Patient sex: M
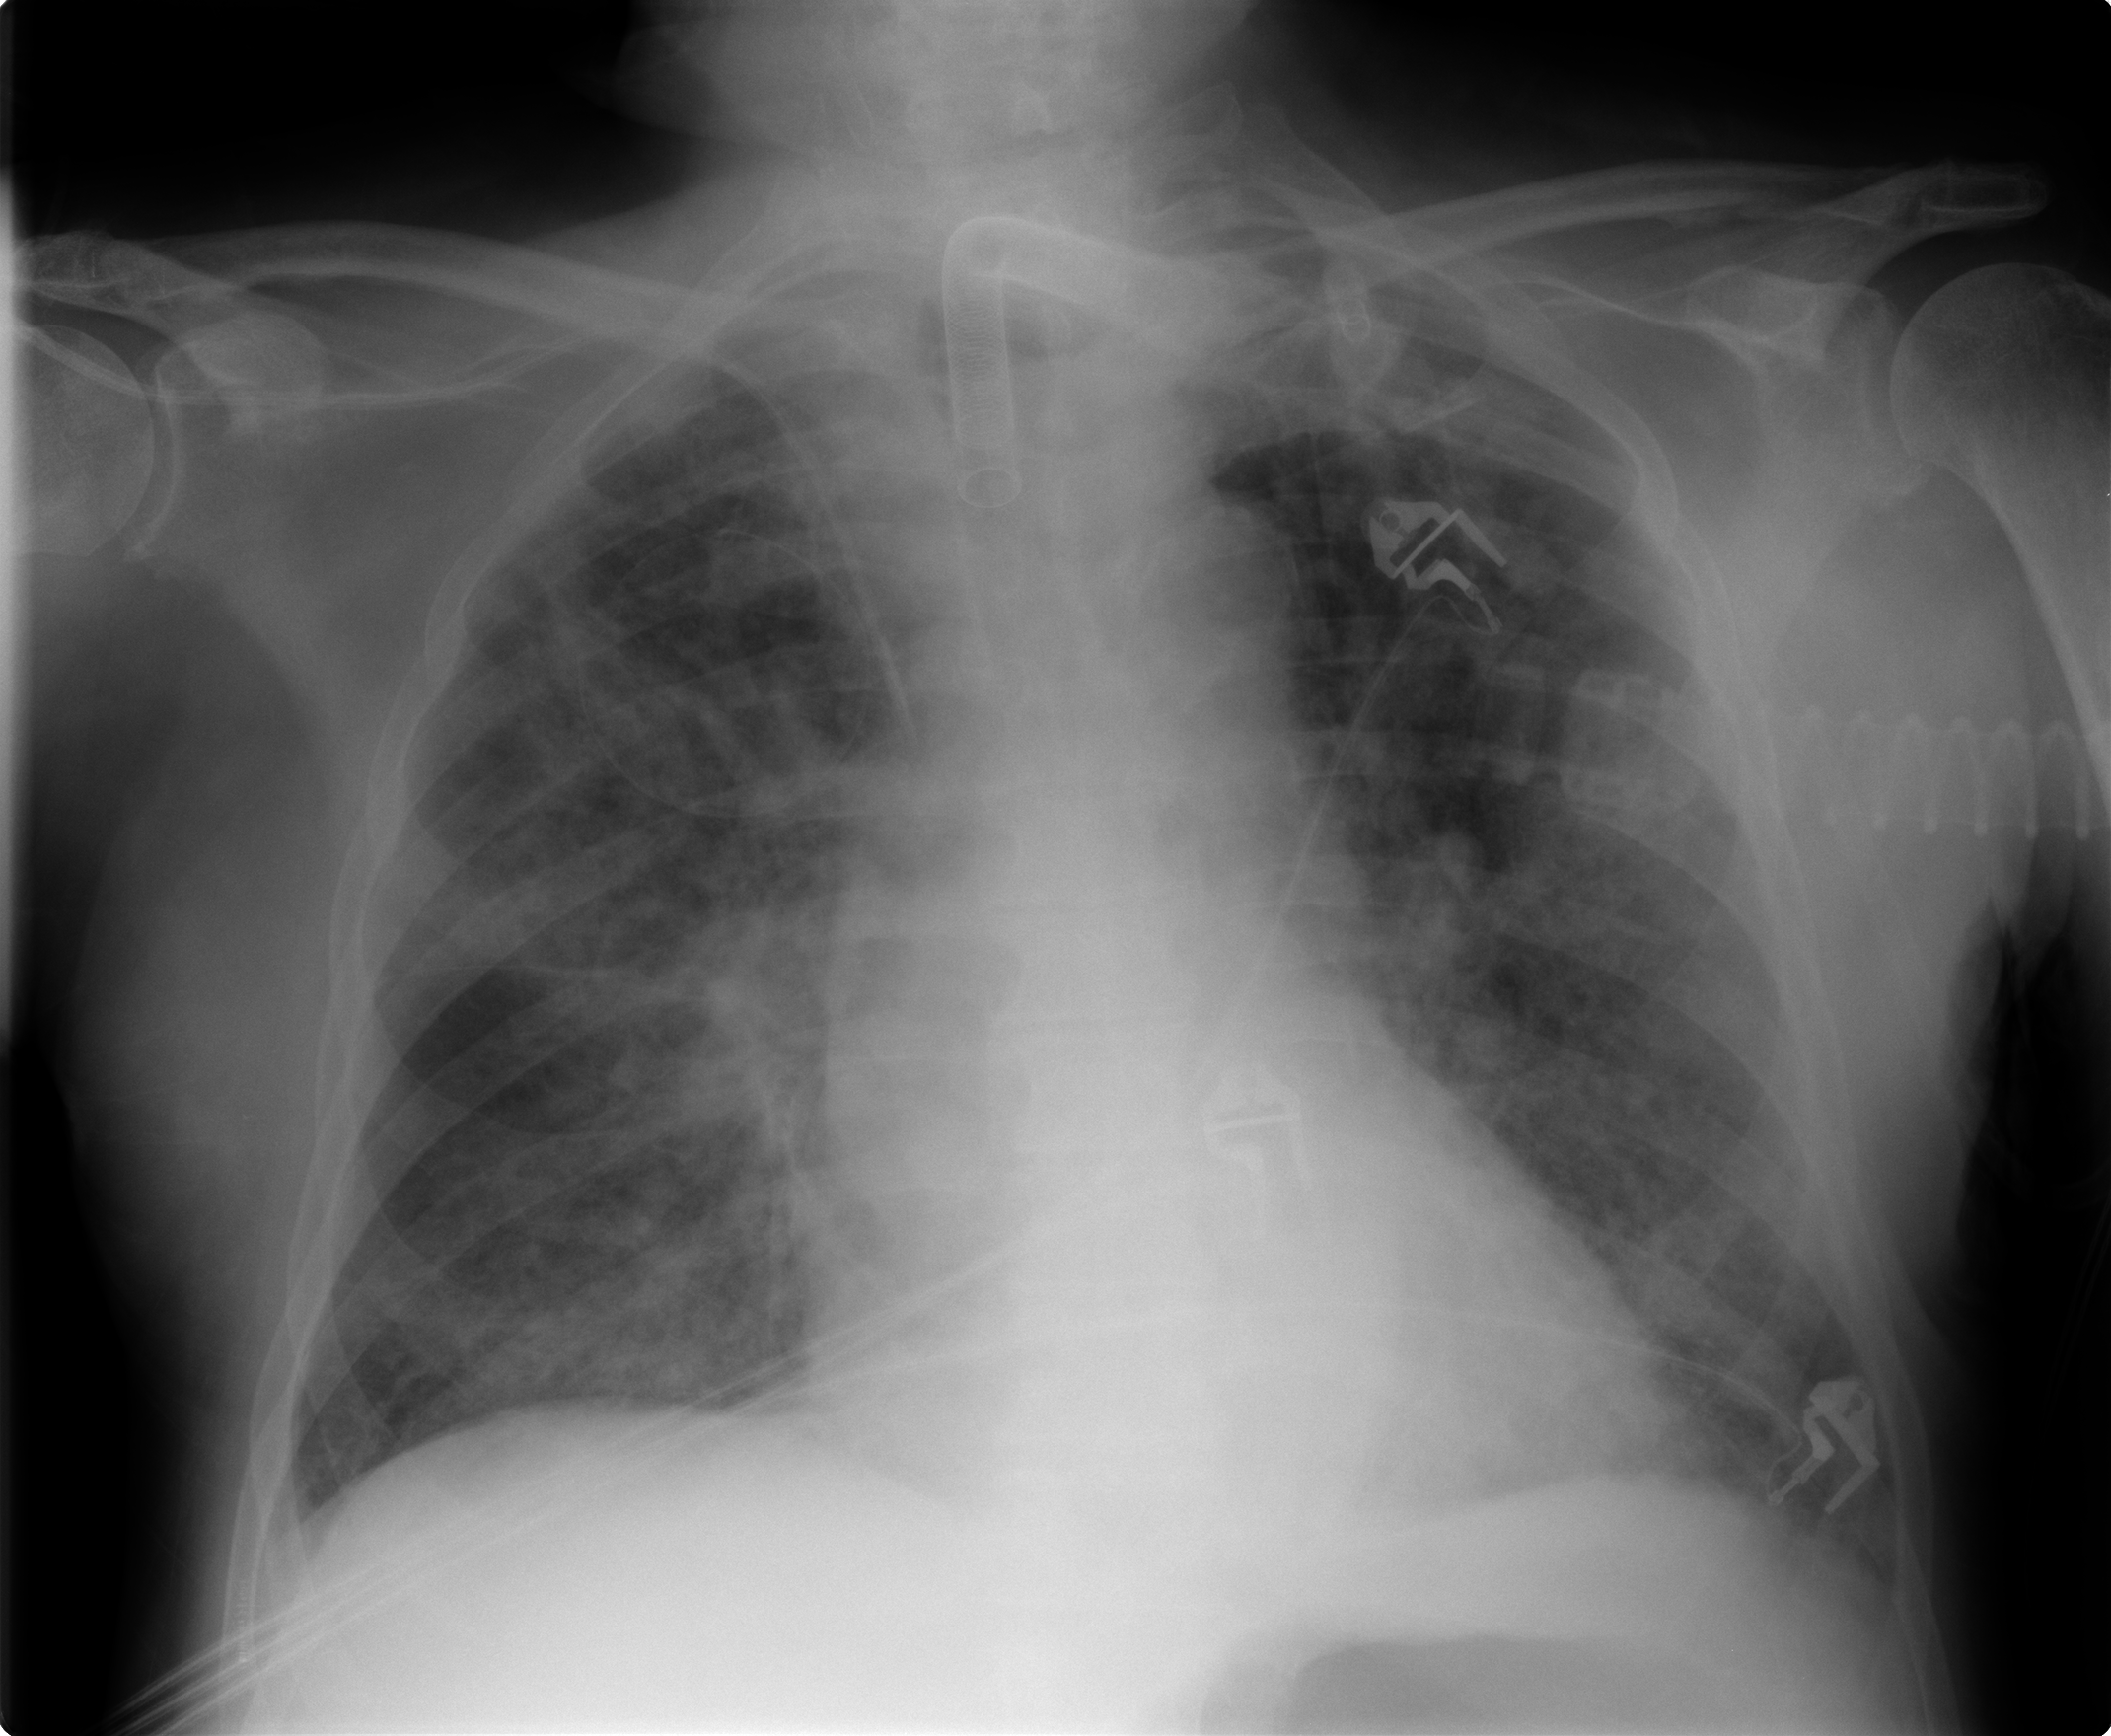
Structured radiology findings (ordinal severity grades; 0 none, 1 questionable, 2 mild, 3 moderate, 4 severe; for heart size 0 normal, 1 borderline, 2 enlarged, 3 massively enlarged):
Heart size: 2
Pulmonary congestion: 2
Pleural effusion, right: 1
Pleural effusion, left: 1
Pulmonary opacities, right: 3
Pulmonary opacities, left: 2
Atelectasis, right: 2
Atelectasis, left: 2